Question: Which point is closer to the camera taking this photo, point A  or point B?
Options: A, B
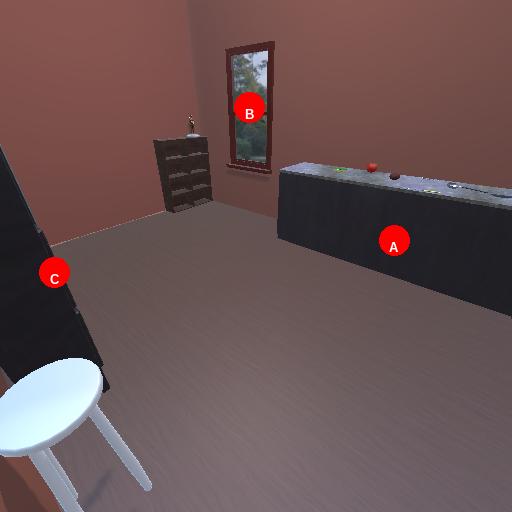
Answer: A